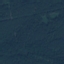
Land use / land cover: Forest